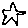
Label: star